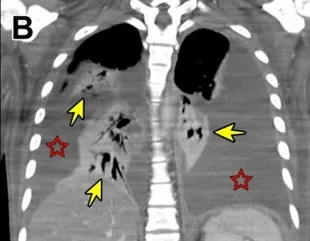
Contrast-enhanced computed tomography showing massive pleural effusion (red stars) with consolidation of both lungs (yellow arrows) (A and B).
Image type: radiology (ct)